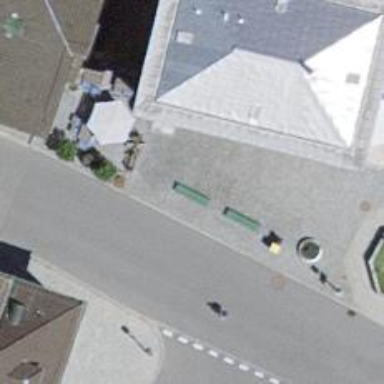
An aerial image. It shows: Bench.